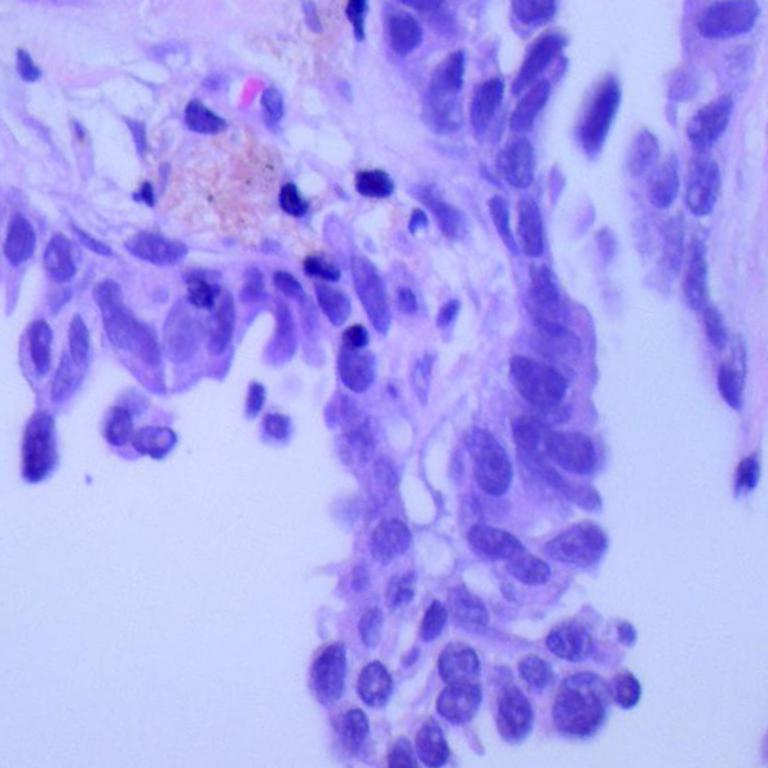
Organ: lung
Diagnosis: adenocarcinomas